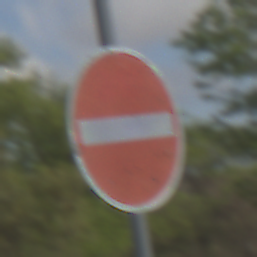
Verkehrszeichen: VerbotDerEinfahrt
Umgebung: Outdoor, Nature
Tageszeit: MorningAfternoon
Wetter: PartlyCloudy
Licht: Natural
Jahreszeit: NotSpecified
Kontrast: HighContrast